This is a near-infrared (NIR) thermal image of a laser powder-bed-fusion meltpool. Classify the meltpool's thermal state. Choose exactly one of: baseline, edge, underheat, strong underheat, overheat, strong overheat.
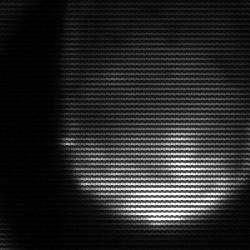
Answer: edge